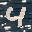
Label: 4